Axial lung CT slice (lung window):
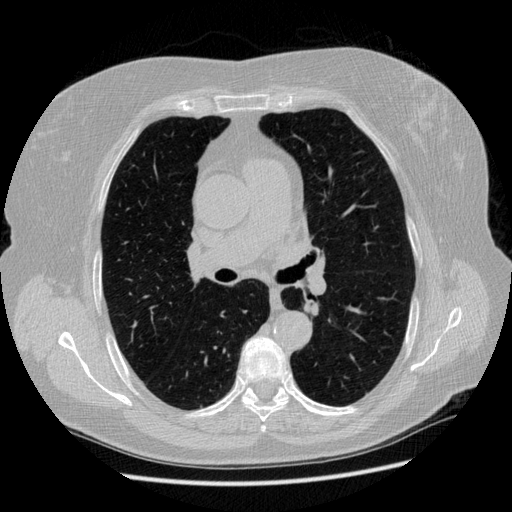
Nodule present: no